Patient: sex M, age 52
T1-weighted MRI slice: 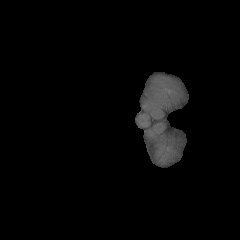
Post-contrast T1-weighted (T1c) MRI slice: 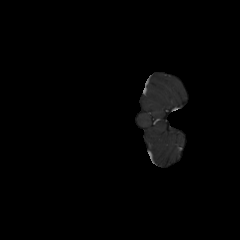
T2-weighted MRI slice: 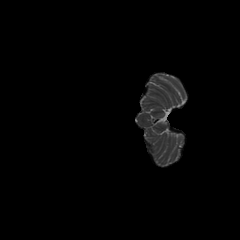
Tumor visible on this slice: no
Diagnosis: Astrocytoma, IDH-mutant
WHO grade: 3